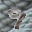
Label: 9